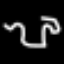
Label: squiggle